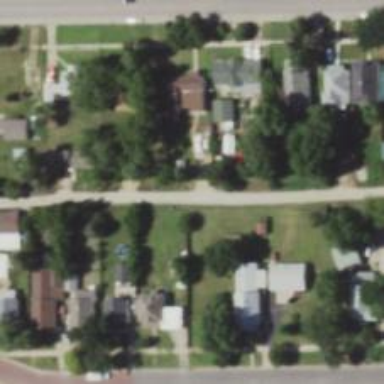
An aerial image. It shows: Alley classified as service road.